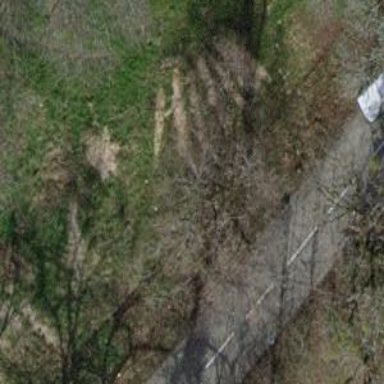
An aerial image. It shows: Avenue lined with deciduous broadleaved trees.